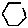
Label: hexagon